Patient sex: M
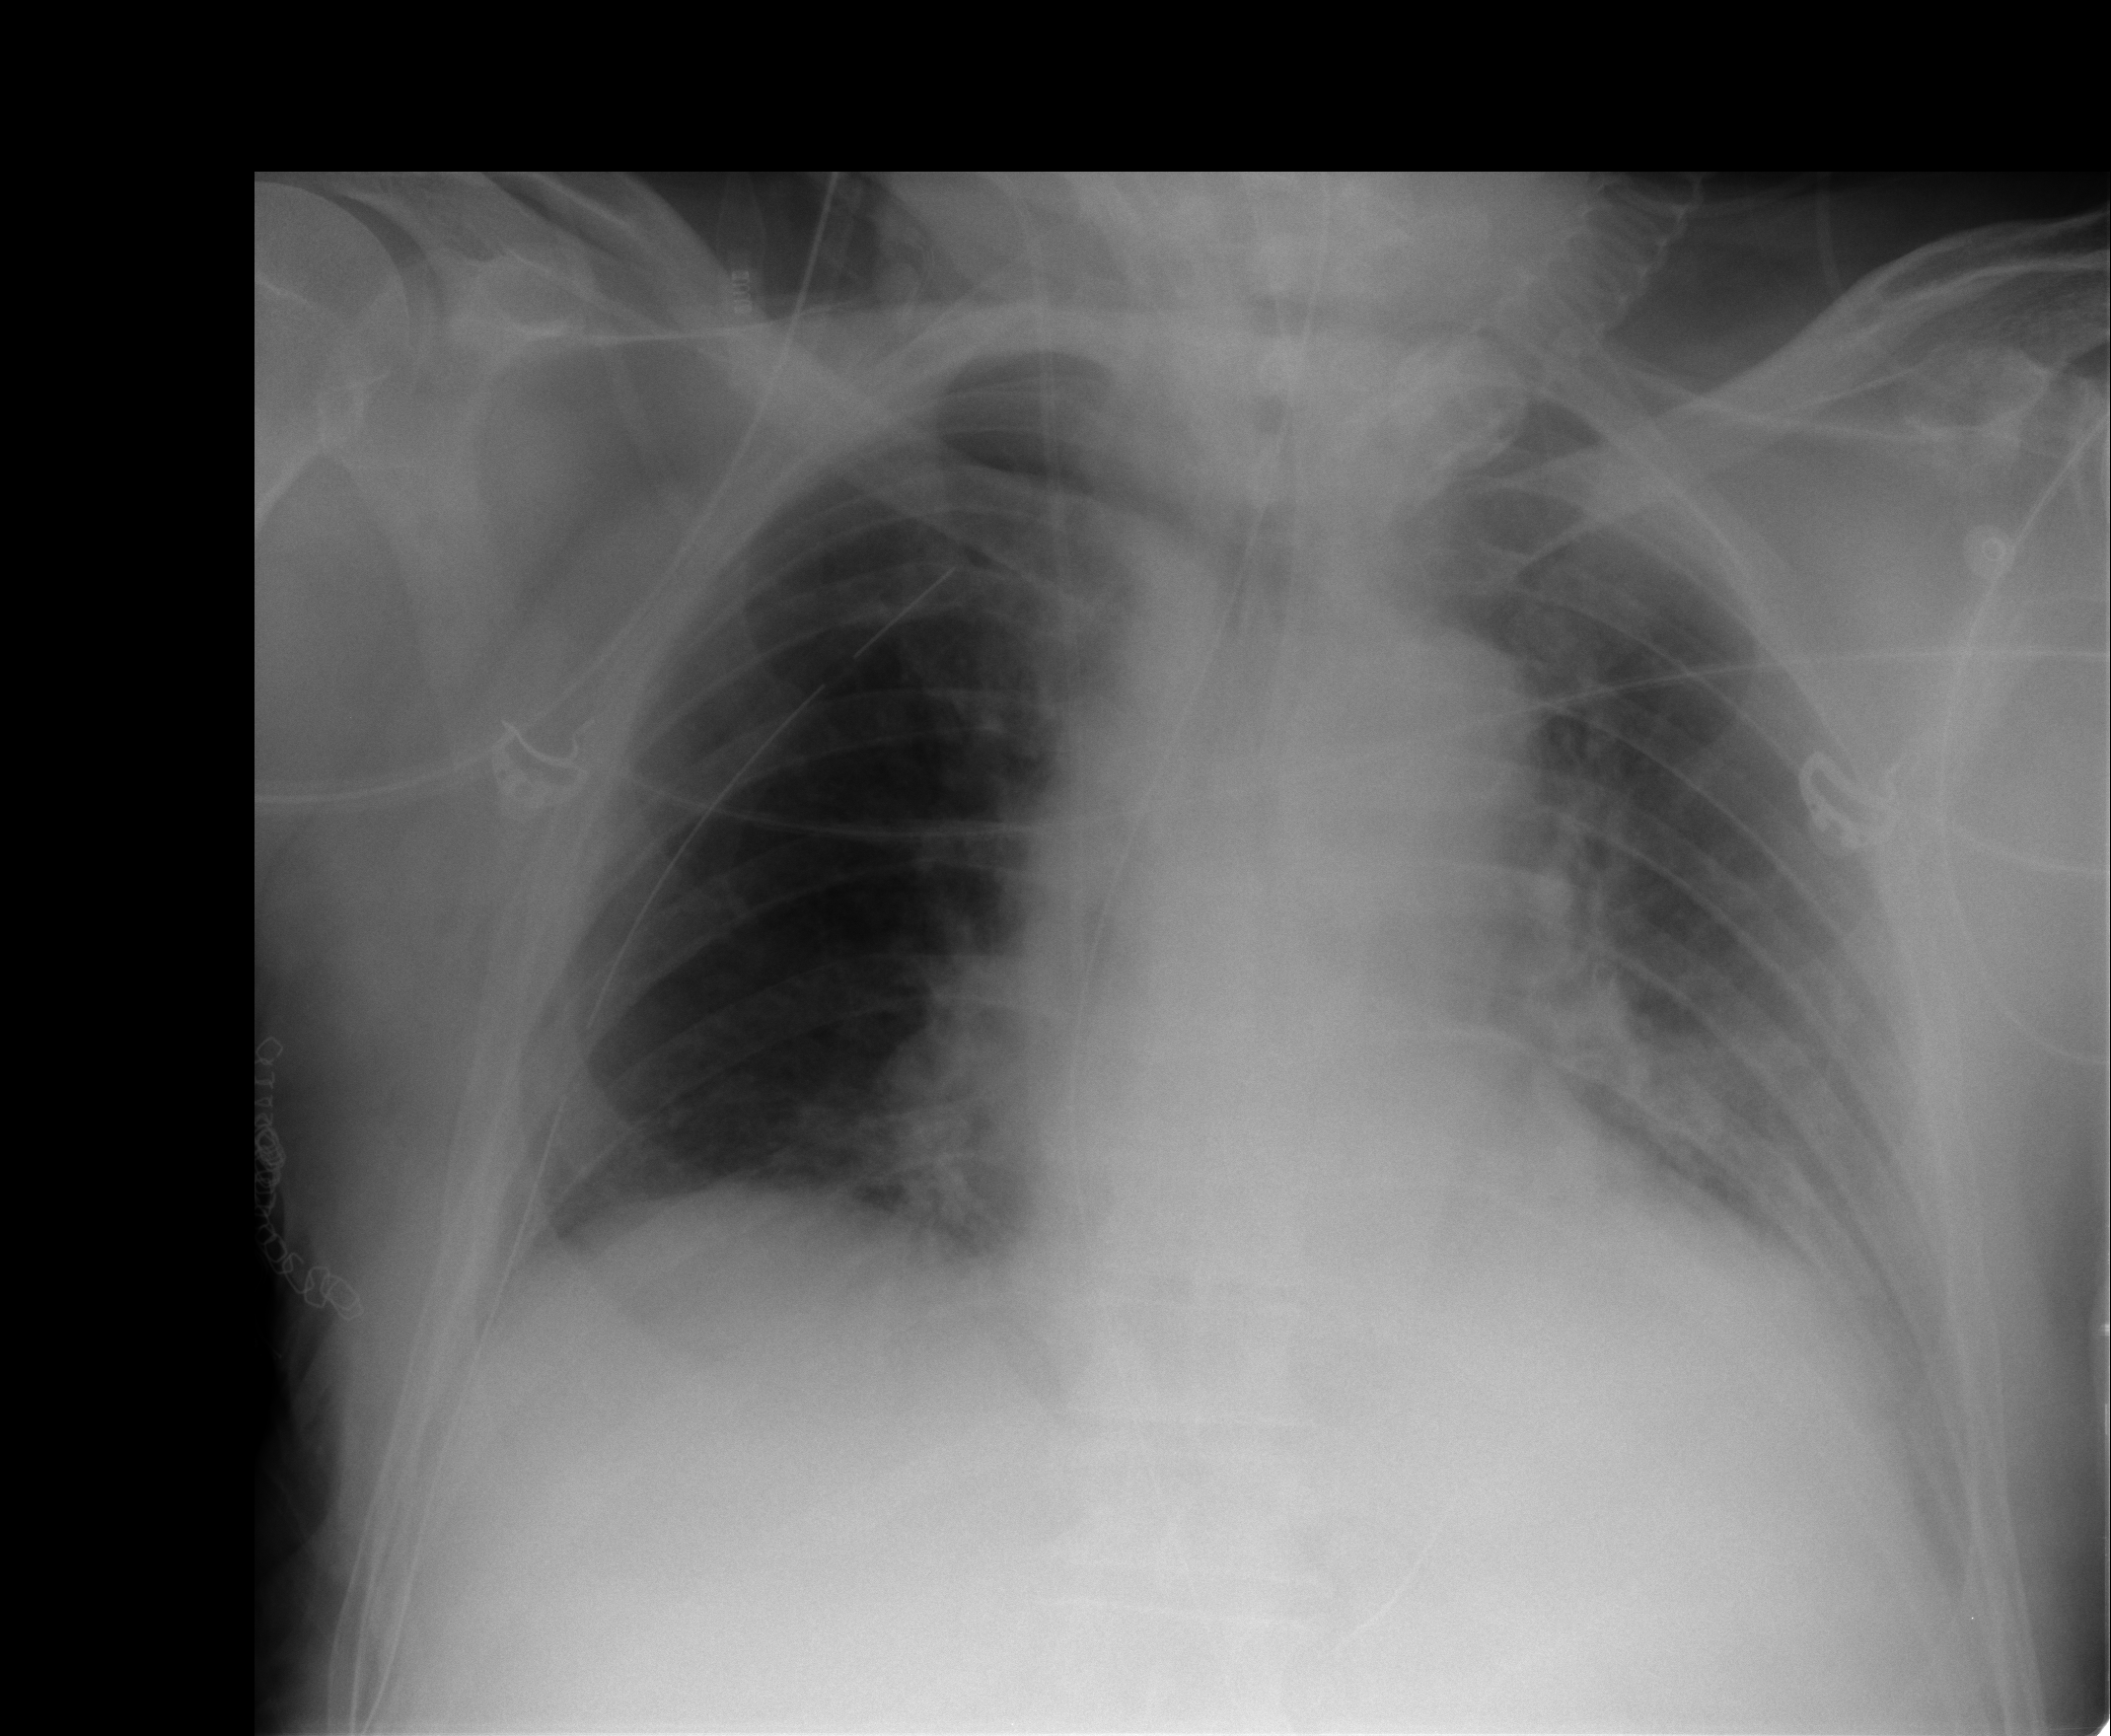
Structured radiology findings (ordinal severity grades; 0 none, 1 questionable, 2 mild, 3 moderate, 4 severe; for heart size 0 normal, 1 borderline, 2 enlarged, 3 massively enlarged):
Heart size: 0
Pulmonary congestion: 2
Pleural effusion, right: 0
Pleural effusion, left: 2
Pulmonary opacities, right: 0
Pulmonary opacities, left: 2
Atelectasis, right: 0
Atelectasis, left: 0